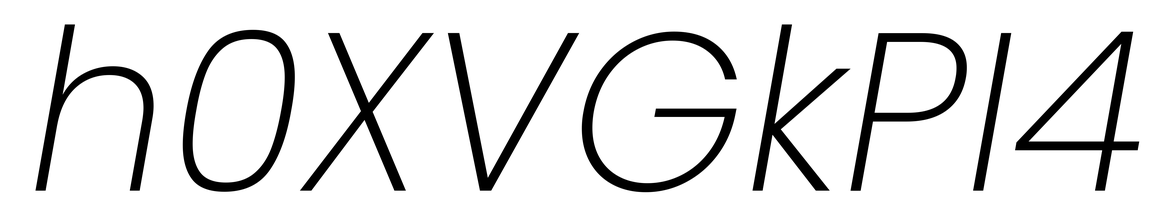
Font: Poppins-ExtraLightItalic